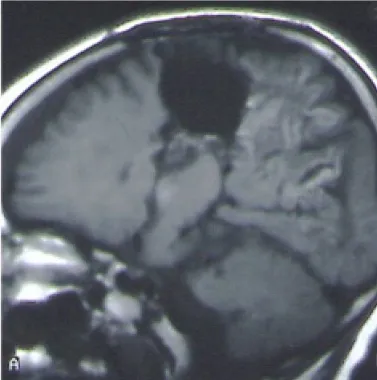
Sagittal. T1-weighted MR images of a vertical parasagittal hemispherotomy. (with CR permission O. Delalande and JNS group).
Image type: radiology (mri)